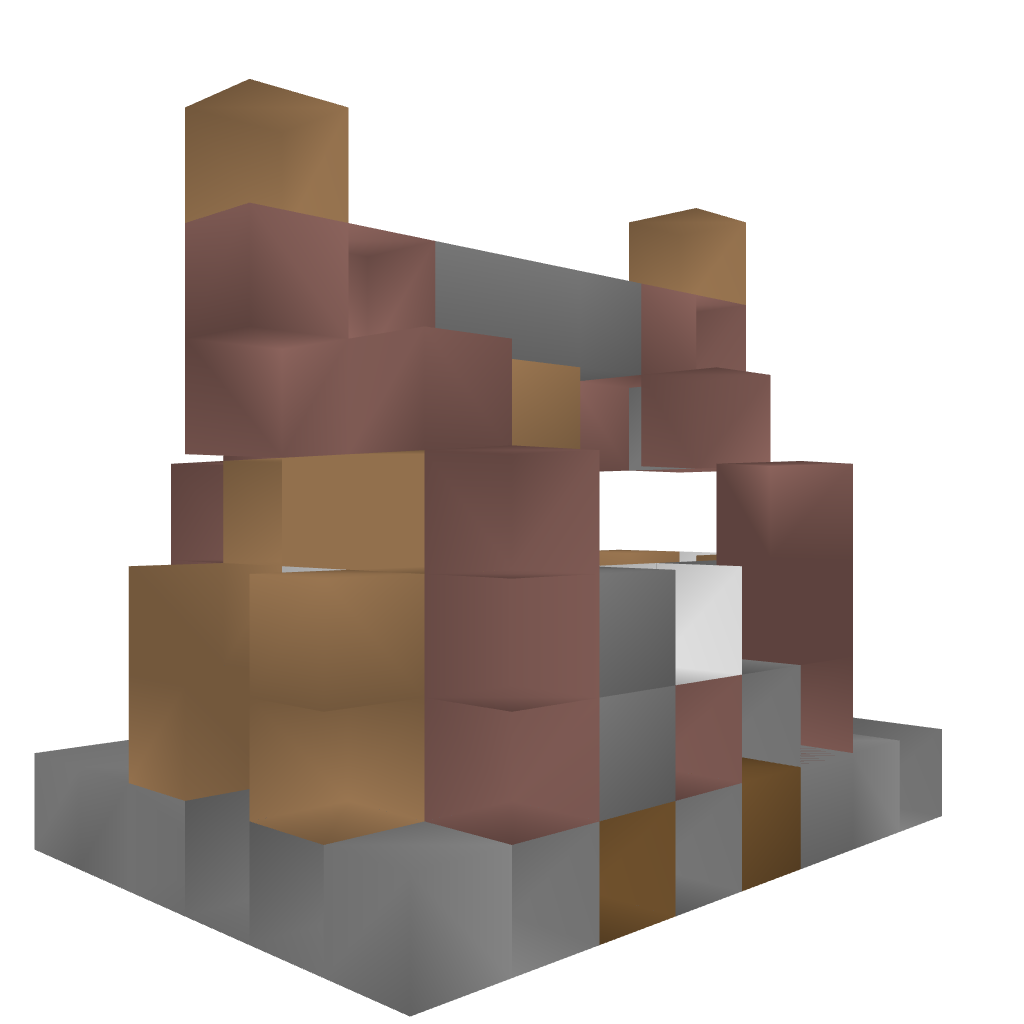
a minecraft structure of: Small House bad low quality